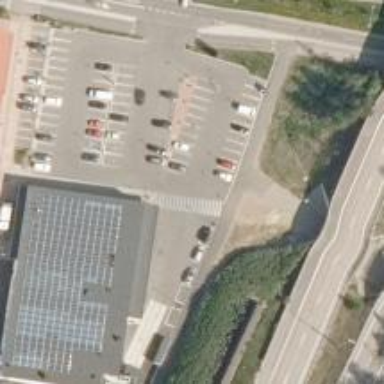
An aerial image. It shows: Asphalt cycleway.